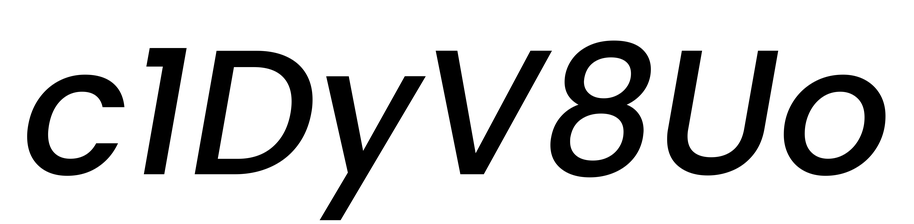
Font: Poppins-MediumItalic